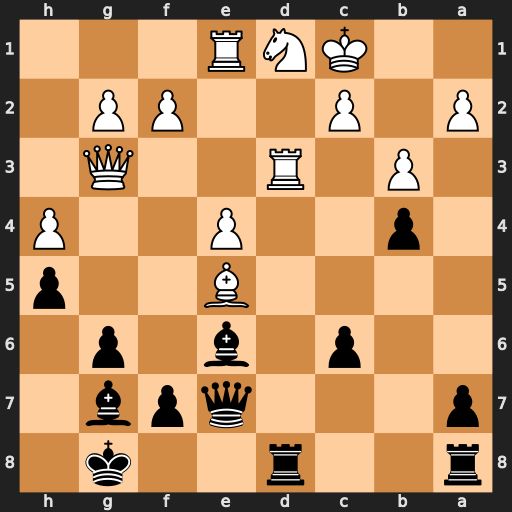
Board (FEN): r2r2k1/p3qpb1/2p1b1p1/4B2p/1p2P2P/1P1R2Q1/P1P2PP1/2KNR3
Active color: b
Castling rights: -
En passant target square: -
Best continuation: Rxd3 cxd3 Qc5+